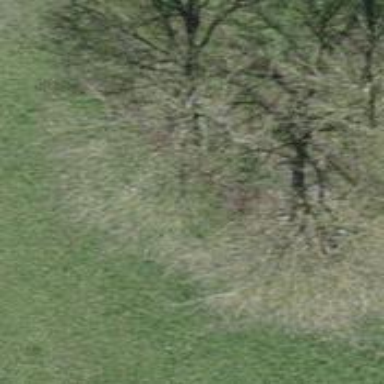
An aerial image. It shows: Urban tree adds touch of nature to the surroundings.